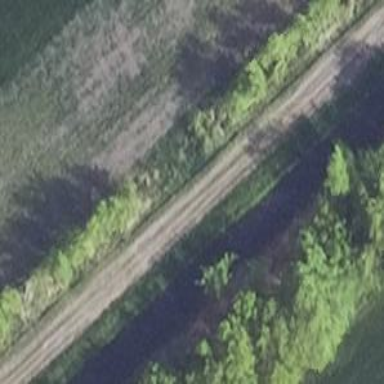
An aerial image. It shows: Dirt track with grade 4 track type.